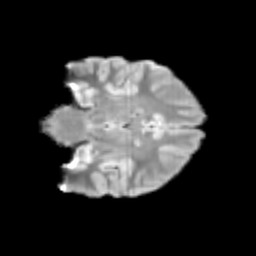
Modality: T2w
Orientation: coronal
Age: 12
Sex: male
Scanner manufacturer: siemens
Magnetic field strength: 3 T
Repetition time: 3.8 s
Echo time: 0.07 s